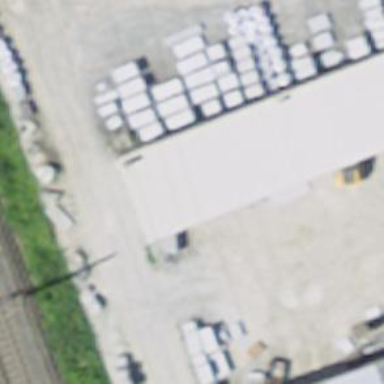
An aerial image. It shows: Industrial building.